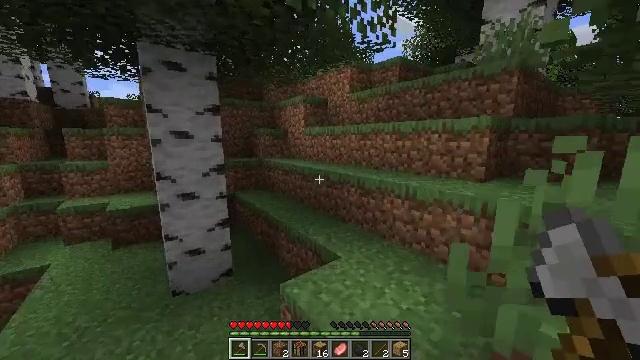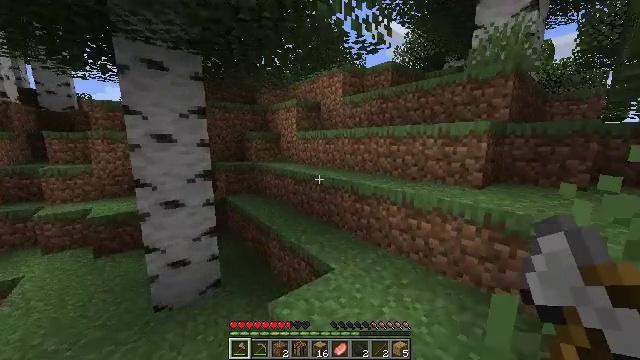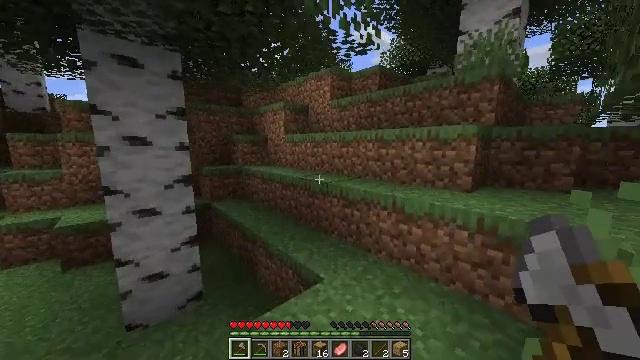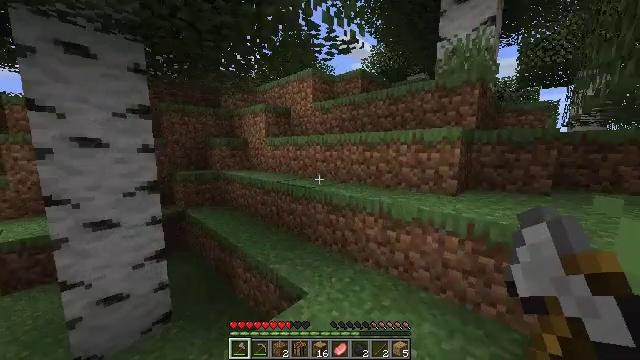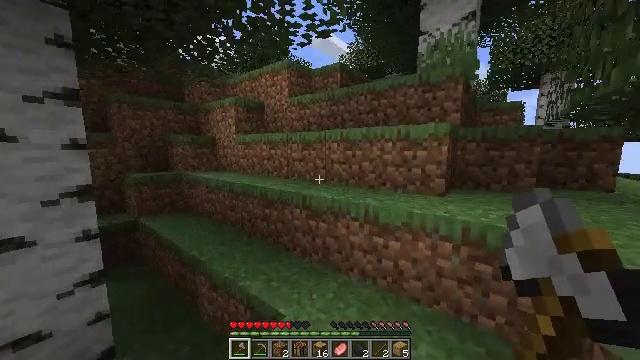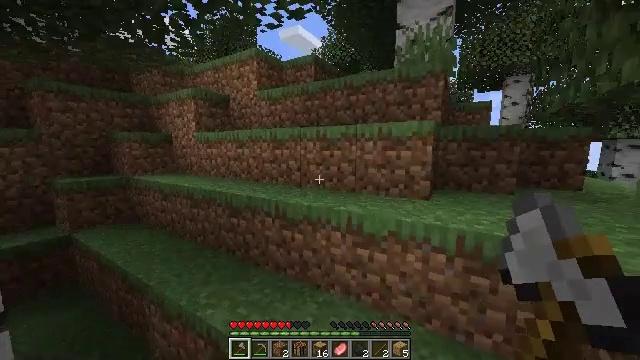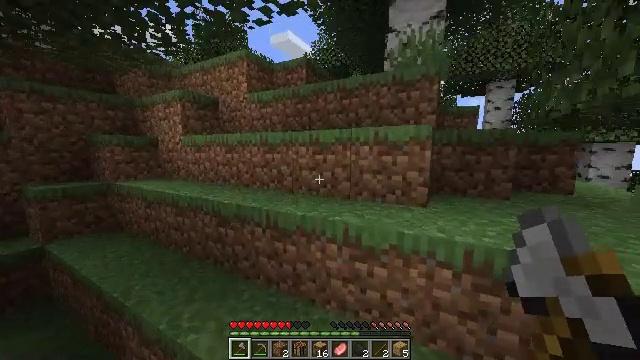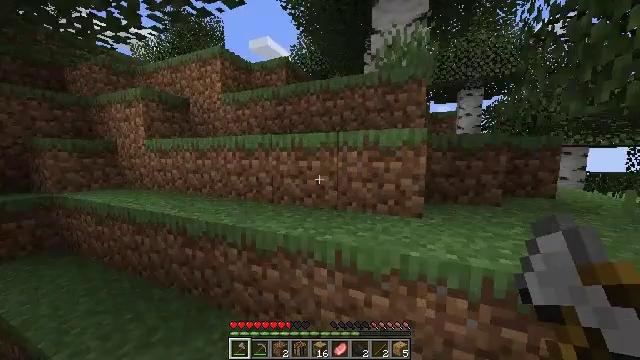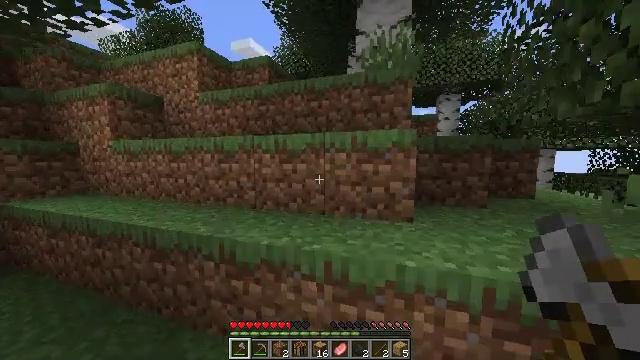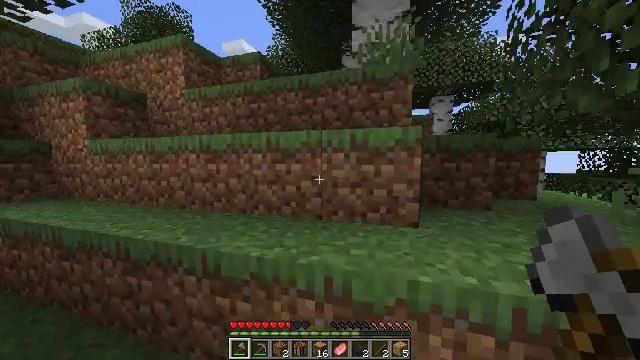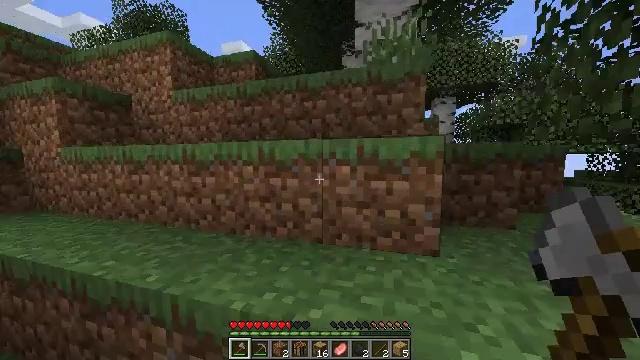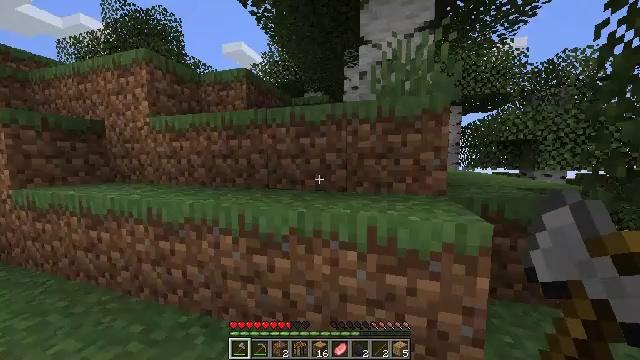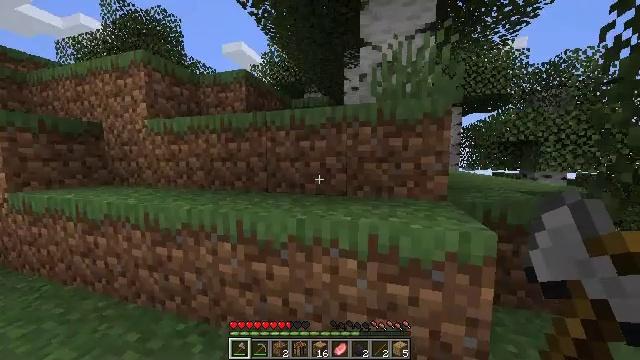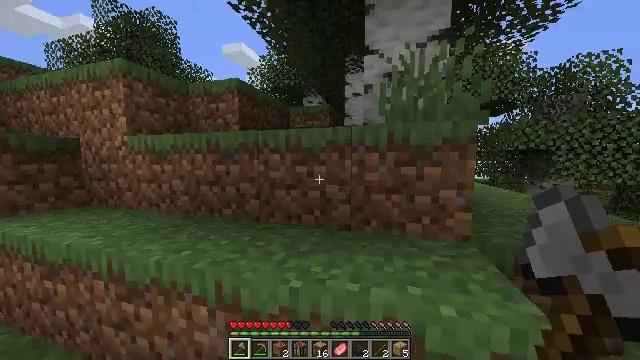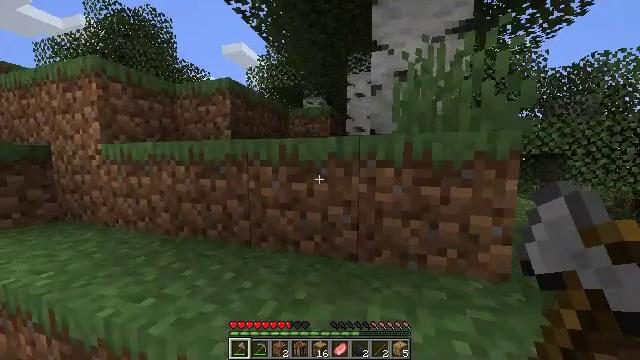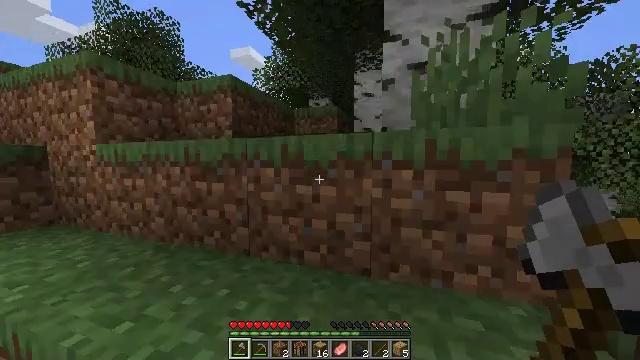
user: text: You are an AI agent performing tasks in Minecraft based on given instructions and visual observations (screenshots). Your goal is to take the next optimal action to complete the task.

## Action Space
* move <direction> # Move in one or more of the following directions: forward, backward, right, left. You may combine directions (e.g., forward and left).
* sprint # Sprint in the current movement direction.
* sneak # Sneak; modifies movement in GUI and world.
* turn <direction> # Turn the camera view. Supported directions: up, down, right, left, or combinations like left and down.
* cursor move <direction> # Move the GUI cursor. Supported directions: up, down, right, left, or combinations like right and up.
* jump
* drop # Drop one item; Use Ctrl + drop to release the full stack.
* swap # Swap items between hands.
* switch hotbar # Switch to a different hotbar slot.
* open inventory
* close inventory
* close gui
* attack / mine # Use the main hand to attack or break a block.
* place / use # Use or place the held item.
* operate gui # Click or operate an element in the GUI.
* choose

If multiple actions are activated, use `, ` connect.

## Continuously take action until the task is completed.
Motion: motion action
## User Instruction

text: Remove the lily pad floating on water.
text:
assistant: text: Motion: move forward, sprint, turn right
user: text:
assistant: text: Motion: move forward, sprint, turn right
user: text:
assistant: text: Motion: move forward, sprint, turn right
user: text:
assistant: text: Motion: move forward, sprint, turn right
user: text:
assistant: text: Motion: move forward, sprint, turn right
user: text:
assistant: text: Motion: move forward, sprint, turn right
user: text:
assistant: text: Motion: move forward, sprint, turn right
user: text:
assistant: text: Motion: move forward, sprint, turn right
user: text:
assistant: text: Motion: move forward, sprint, turn right
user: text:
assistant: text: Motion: move forward, sprint, jump
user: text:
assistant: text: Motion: move forward, sprint, jump
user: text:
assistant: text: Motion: move forward, sprint, jump
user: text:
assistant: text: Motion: move forward, sprint, jump
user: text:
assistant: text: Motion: move forward, sprint, jump
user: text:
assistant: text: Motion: move forward, sprint, turn left, jump
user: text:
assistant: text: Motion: move forward, sprint, turn left, jump
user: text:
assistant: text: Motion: move forward, sprint, turn left, jump
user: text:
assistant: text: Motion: move forward, sprint, turn left, jump
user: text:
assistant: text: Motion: move forward, sprint, turn left, jump
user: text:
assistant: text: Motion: move forward, sprint, turn left, jump
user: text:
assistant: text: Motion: move forward and move right, sprint, turn left, jump
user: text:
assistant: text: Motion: move forward and move right, sprint, turn left, jump
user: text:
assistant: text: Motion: move forward and move right, sprint, turn left, jump
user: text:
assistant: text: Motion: move forward and move right, sprint, turn left, jump
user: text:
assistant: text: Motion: move forward and move right, sprint, turn left, jump
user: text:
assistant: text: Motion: move forward and move right, sprint, turn left, jump
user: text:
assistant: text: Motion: move forward, sprint, turn left, jump
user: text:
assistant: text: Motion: move forward, sprint, jump
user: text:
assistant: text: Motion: move forward, sprint, turn left and down, jump
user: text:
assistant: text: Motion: move forward, sprint, turn left, jump